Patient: sex M, age 58
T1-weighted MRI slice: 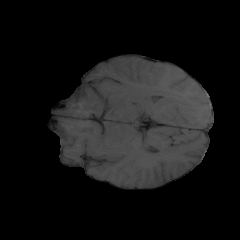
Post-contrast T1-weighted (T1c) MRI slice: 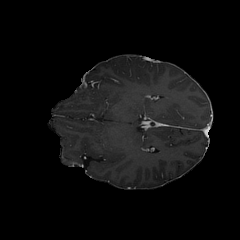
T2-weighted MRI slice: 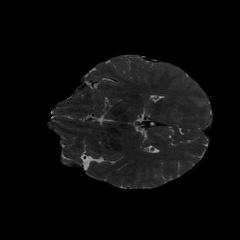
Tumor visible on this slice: no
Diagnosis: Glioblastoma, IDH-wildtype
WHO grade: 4